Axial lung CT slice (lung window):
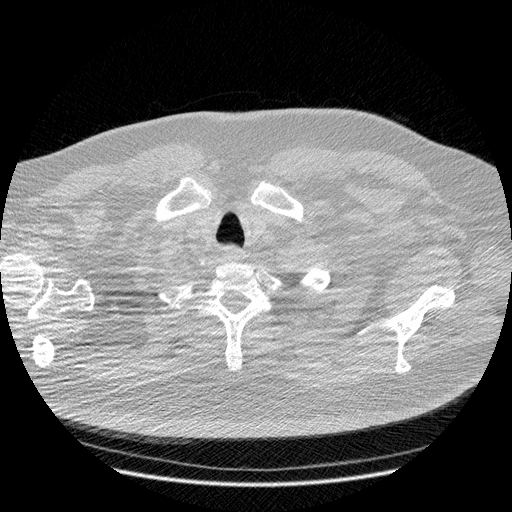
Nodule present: no